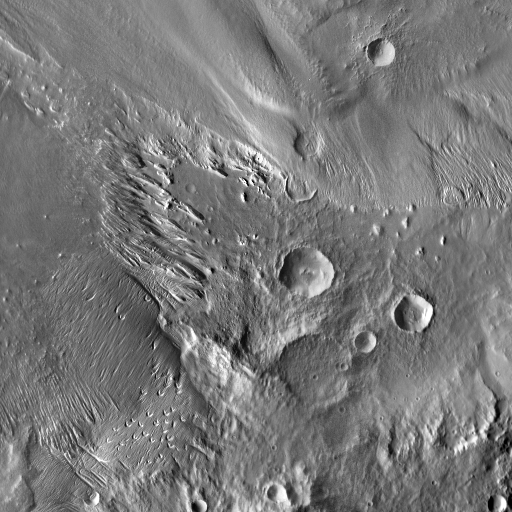
Crater classes present: Background, Other, Layered, Buried